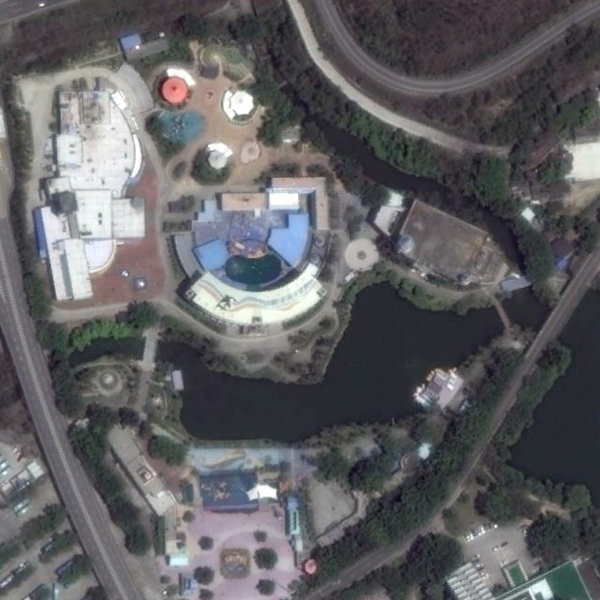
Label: Resort